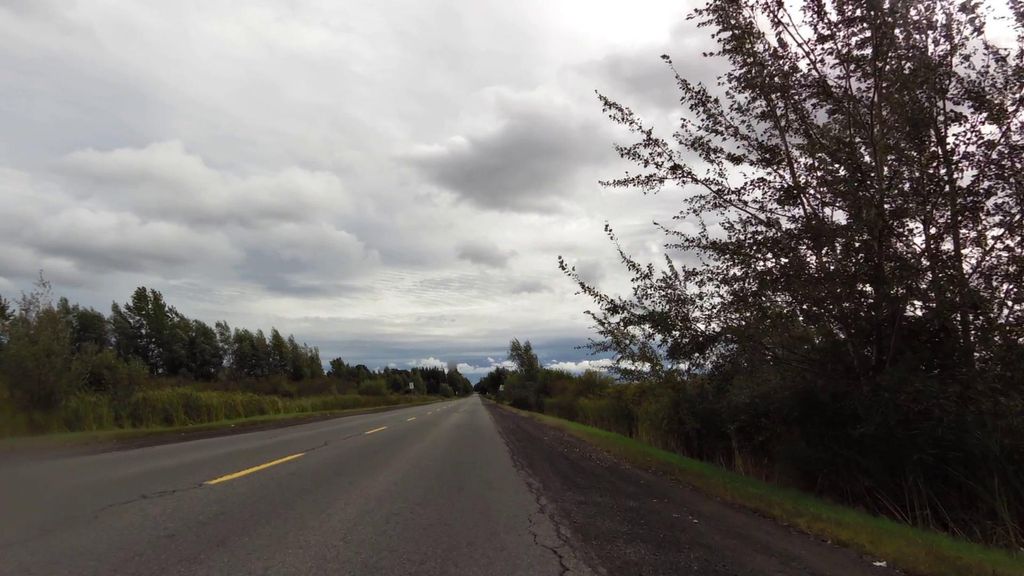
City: ottawa-gatineau